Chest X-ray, PA view. Patient: 23 years old, sex M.
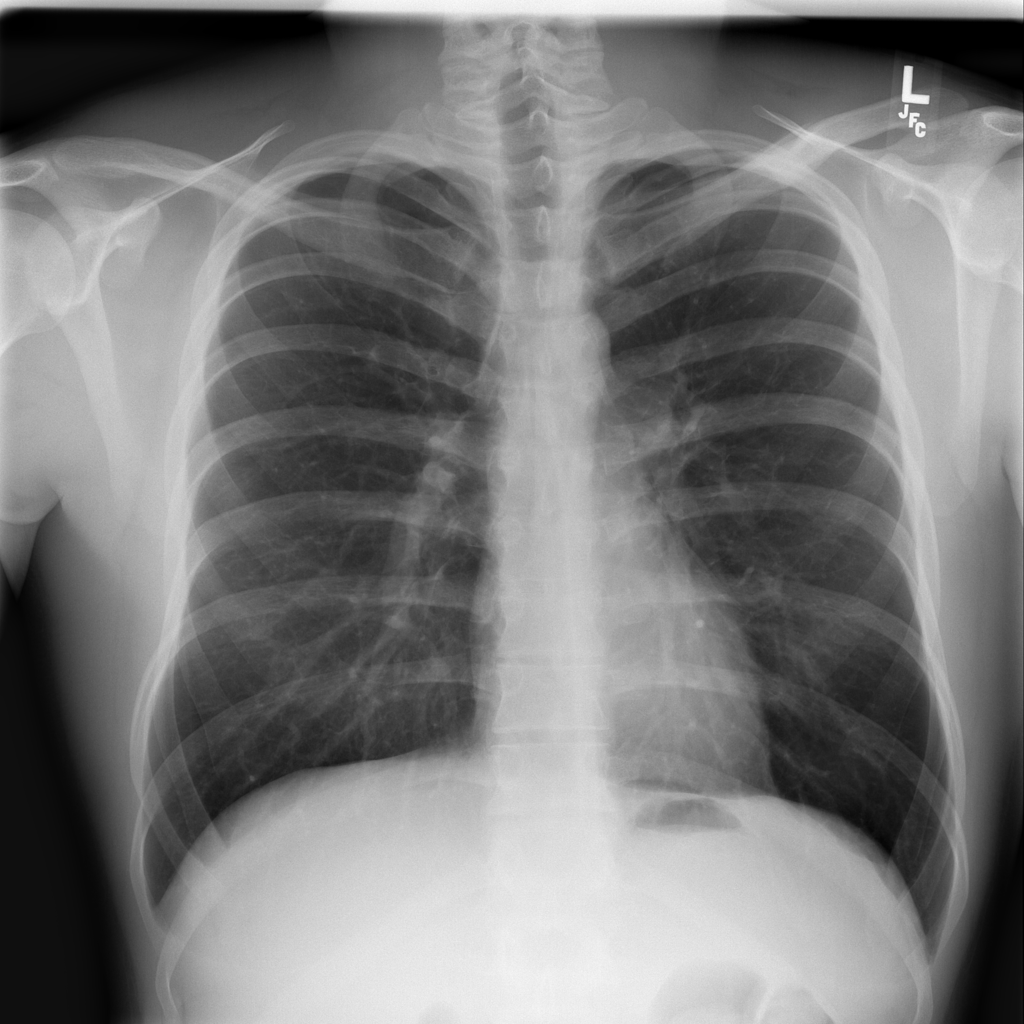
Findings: No Finding